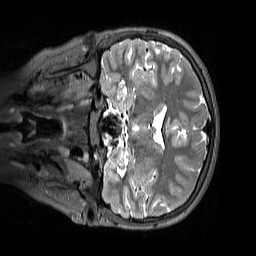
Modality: T2w
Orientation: coronal
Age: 13
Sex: female
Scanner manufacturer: siemens
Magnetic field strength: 3 T
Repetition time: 3.2 s
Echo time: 0.408 s